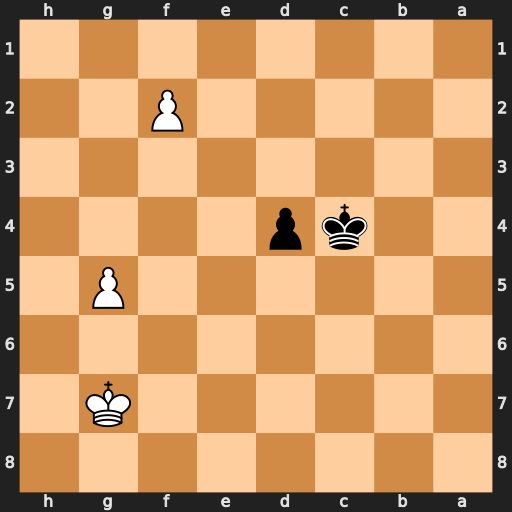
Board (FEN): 8/6K1/8/6P1/2kp4/8/5P2/8
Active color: b
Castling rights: -
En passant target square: -
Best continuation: d3 f4 d2 f5 d1=Q